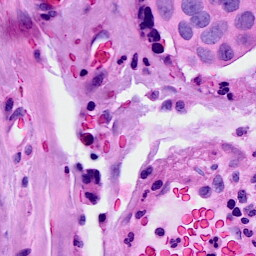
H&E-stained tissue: Breast